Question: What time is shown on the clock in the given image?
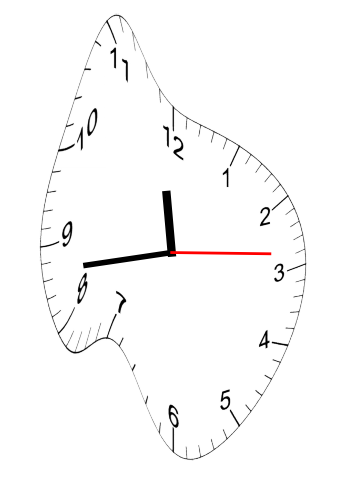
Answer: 11:43:14